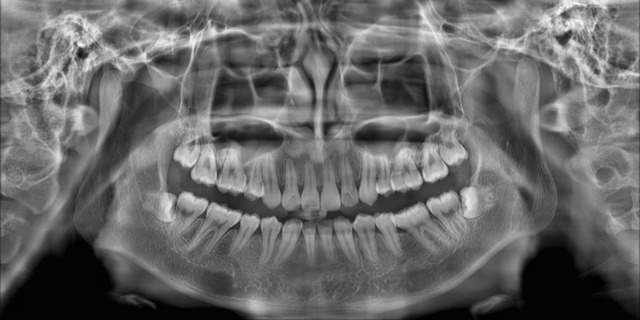
adult